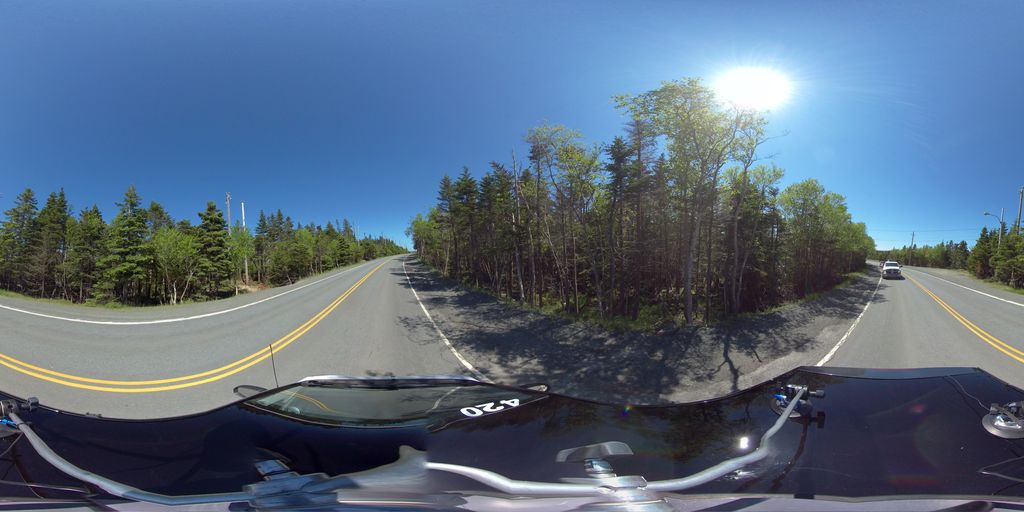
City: st_johns